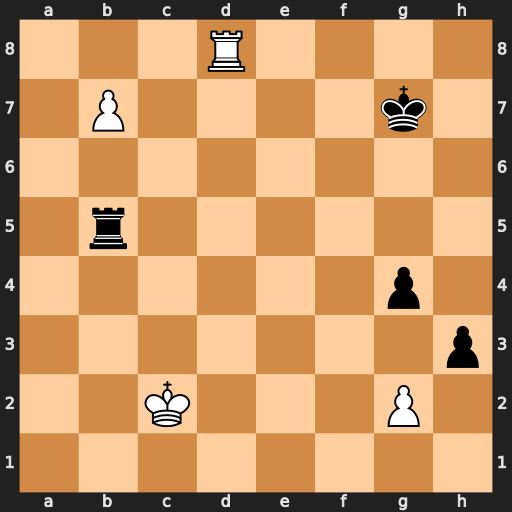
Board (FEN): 3R4/1P4k1/8/1r6/6p1/7p/2K3P1/8
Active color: w
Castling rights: -
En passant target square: -
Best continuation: b8=Q Rxb8 Rxb8